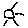
Label: sun